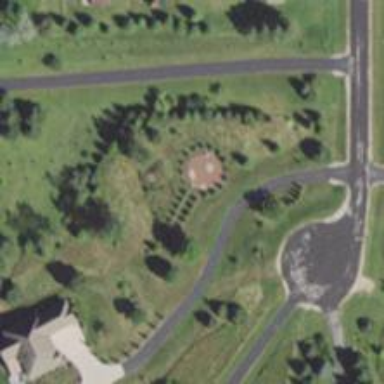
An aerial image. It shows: Driveway leading to service road.